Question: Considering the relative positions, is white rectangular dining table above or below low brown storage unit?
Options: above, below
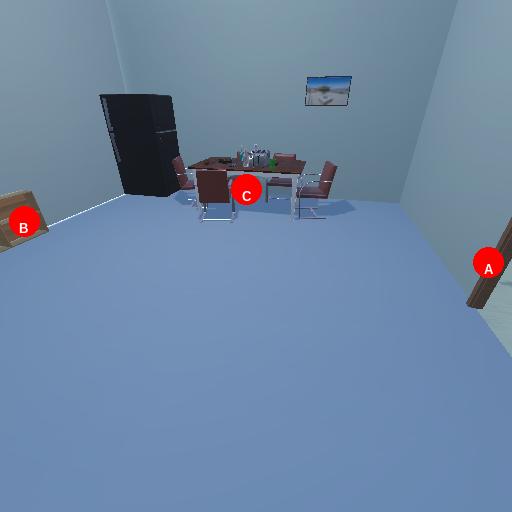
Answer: above